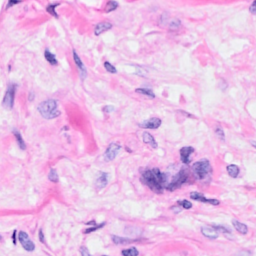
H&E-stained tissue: Breast